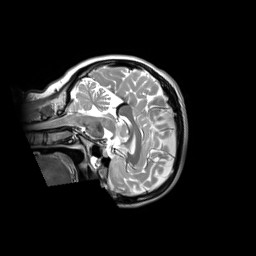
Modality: T2w
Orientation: sagittal
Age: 44
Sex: female
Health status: ill
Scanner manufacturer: siemens
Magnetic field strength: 3 T
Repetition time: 2.8 s
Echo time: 0.326 s